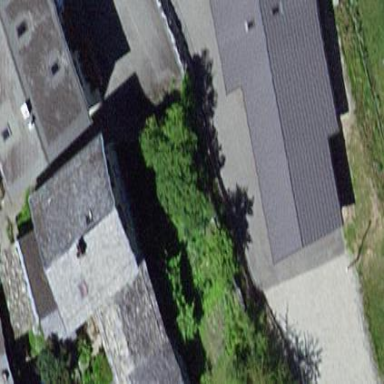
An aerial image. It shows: Simple and straightforward house.